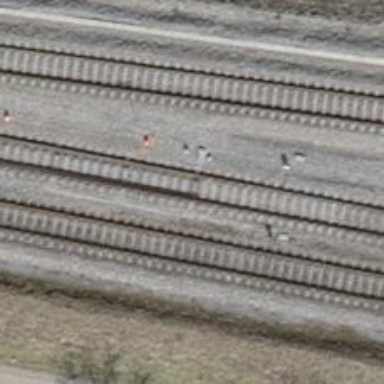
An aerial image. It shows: Railway switch.